Question: I accidentally dragged the resource folder and moved it under the folder. This left me with an empty folder with a red x remaining in its place as seen in the screen shot

Performing an Undo Move gave me an error saying the folder already exists in its current location. I cannot drag it back under as I get a similar error.
I was able to move the contents of the moved drawable folder to the one left in its original place, but the red x on it remains (after refreshing and restarting Eclipse)... which concerns me.
What does the red X mean? (note, this is different than the X you get when there are errors)
Anyone know what I can do to correctly restore the drawable folders?
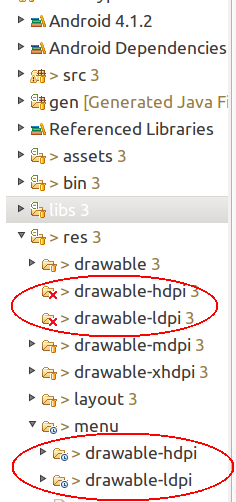
Answer: The simplest thing you can do is.
1. Browse into the workspace folder to your workspace folder. I mean File Explorer not in Eclipse. Close eclipse by the way. For example, if the workspace is c:\workspace and the project is testproject, you should be browsing c:\workspace estproject
es\menu\drawable-hdpi
2. Copy all the contents from here and go back to c:\workspace estproject
es\drawable-hdpi and paste them here.
3. Do the same with the drawable-ldpi folder. Copy contents from the folder under menu and put it in the res\drawable-ldpi.
4. Manually delete the drawable folders from the ones in the menu folder.
5. Start eclipse. Select your Project and press the F5 or Right Click on the project and select Refresh.
If you are still left with errors, go to .
Let me know how things go.